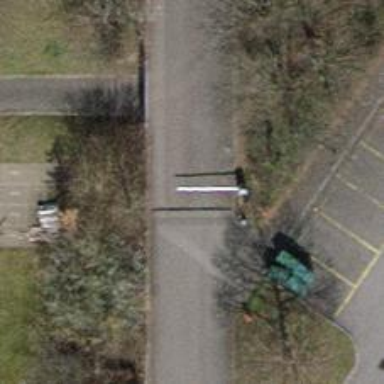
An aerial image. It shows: Lift gate barrier.